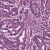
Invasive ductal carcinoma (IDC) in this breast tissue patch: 1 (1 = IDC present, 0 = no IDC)